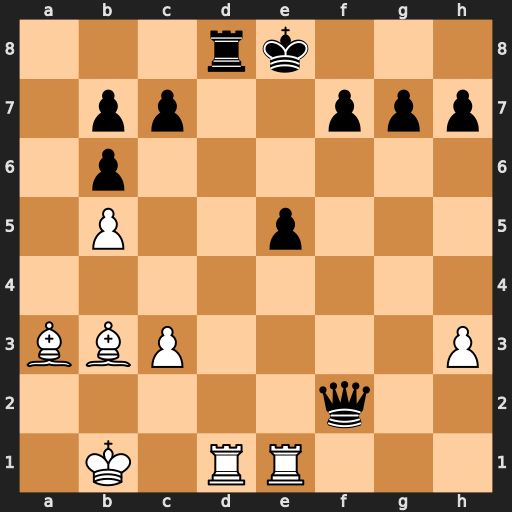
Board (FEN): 3rk3/1pp2ppp/1p6/1P2p3/8/BBP4P/5q2/1K1RR3
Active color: w
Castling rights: -
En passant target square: -
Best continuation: Rxe5#